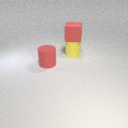
large red rubber cube above large yellow rubber cylinder